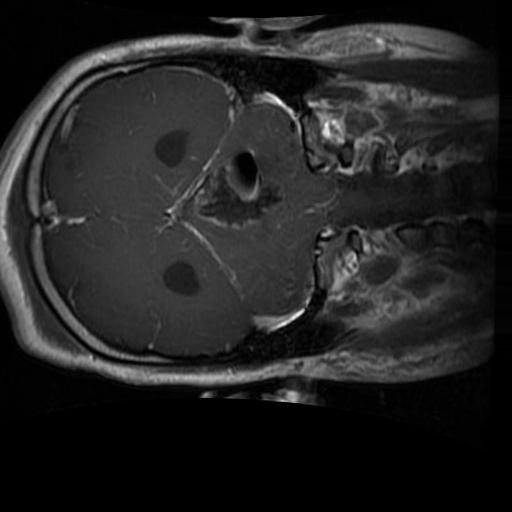
Label: brain_glioma